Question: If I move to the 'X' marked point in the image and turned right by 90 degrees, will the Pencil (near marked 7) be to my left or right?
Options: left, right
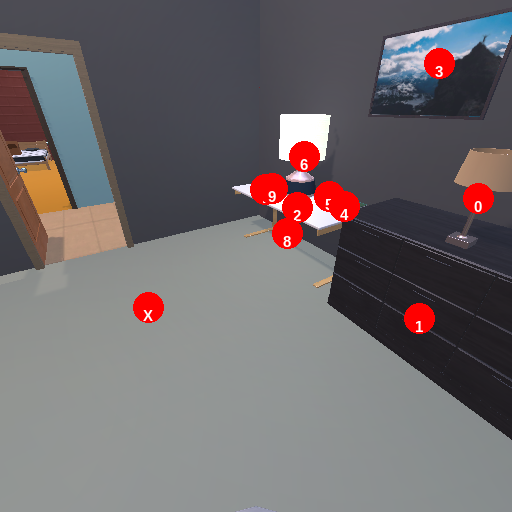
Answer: left